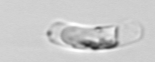
Label: Guinardia_striata